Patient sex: M
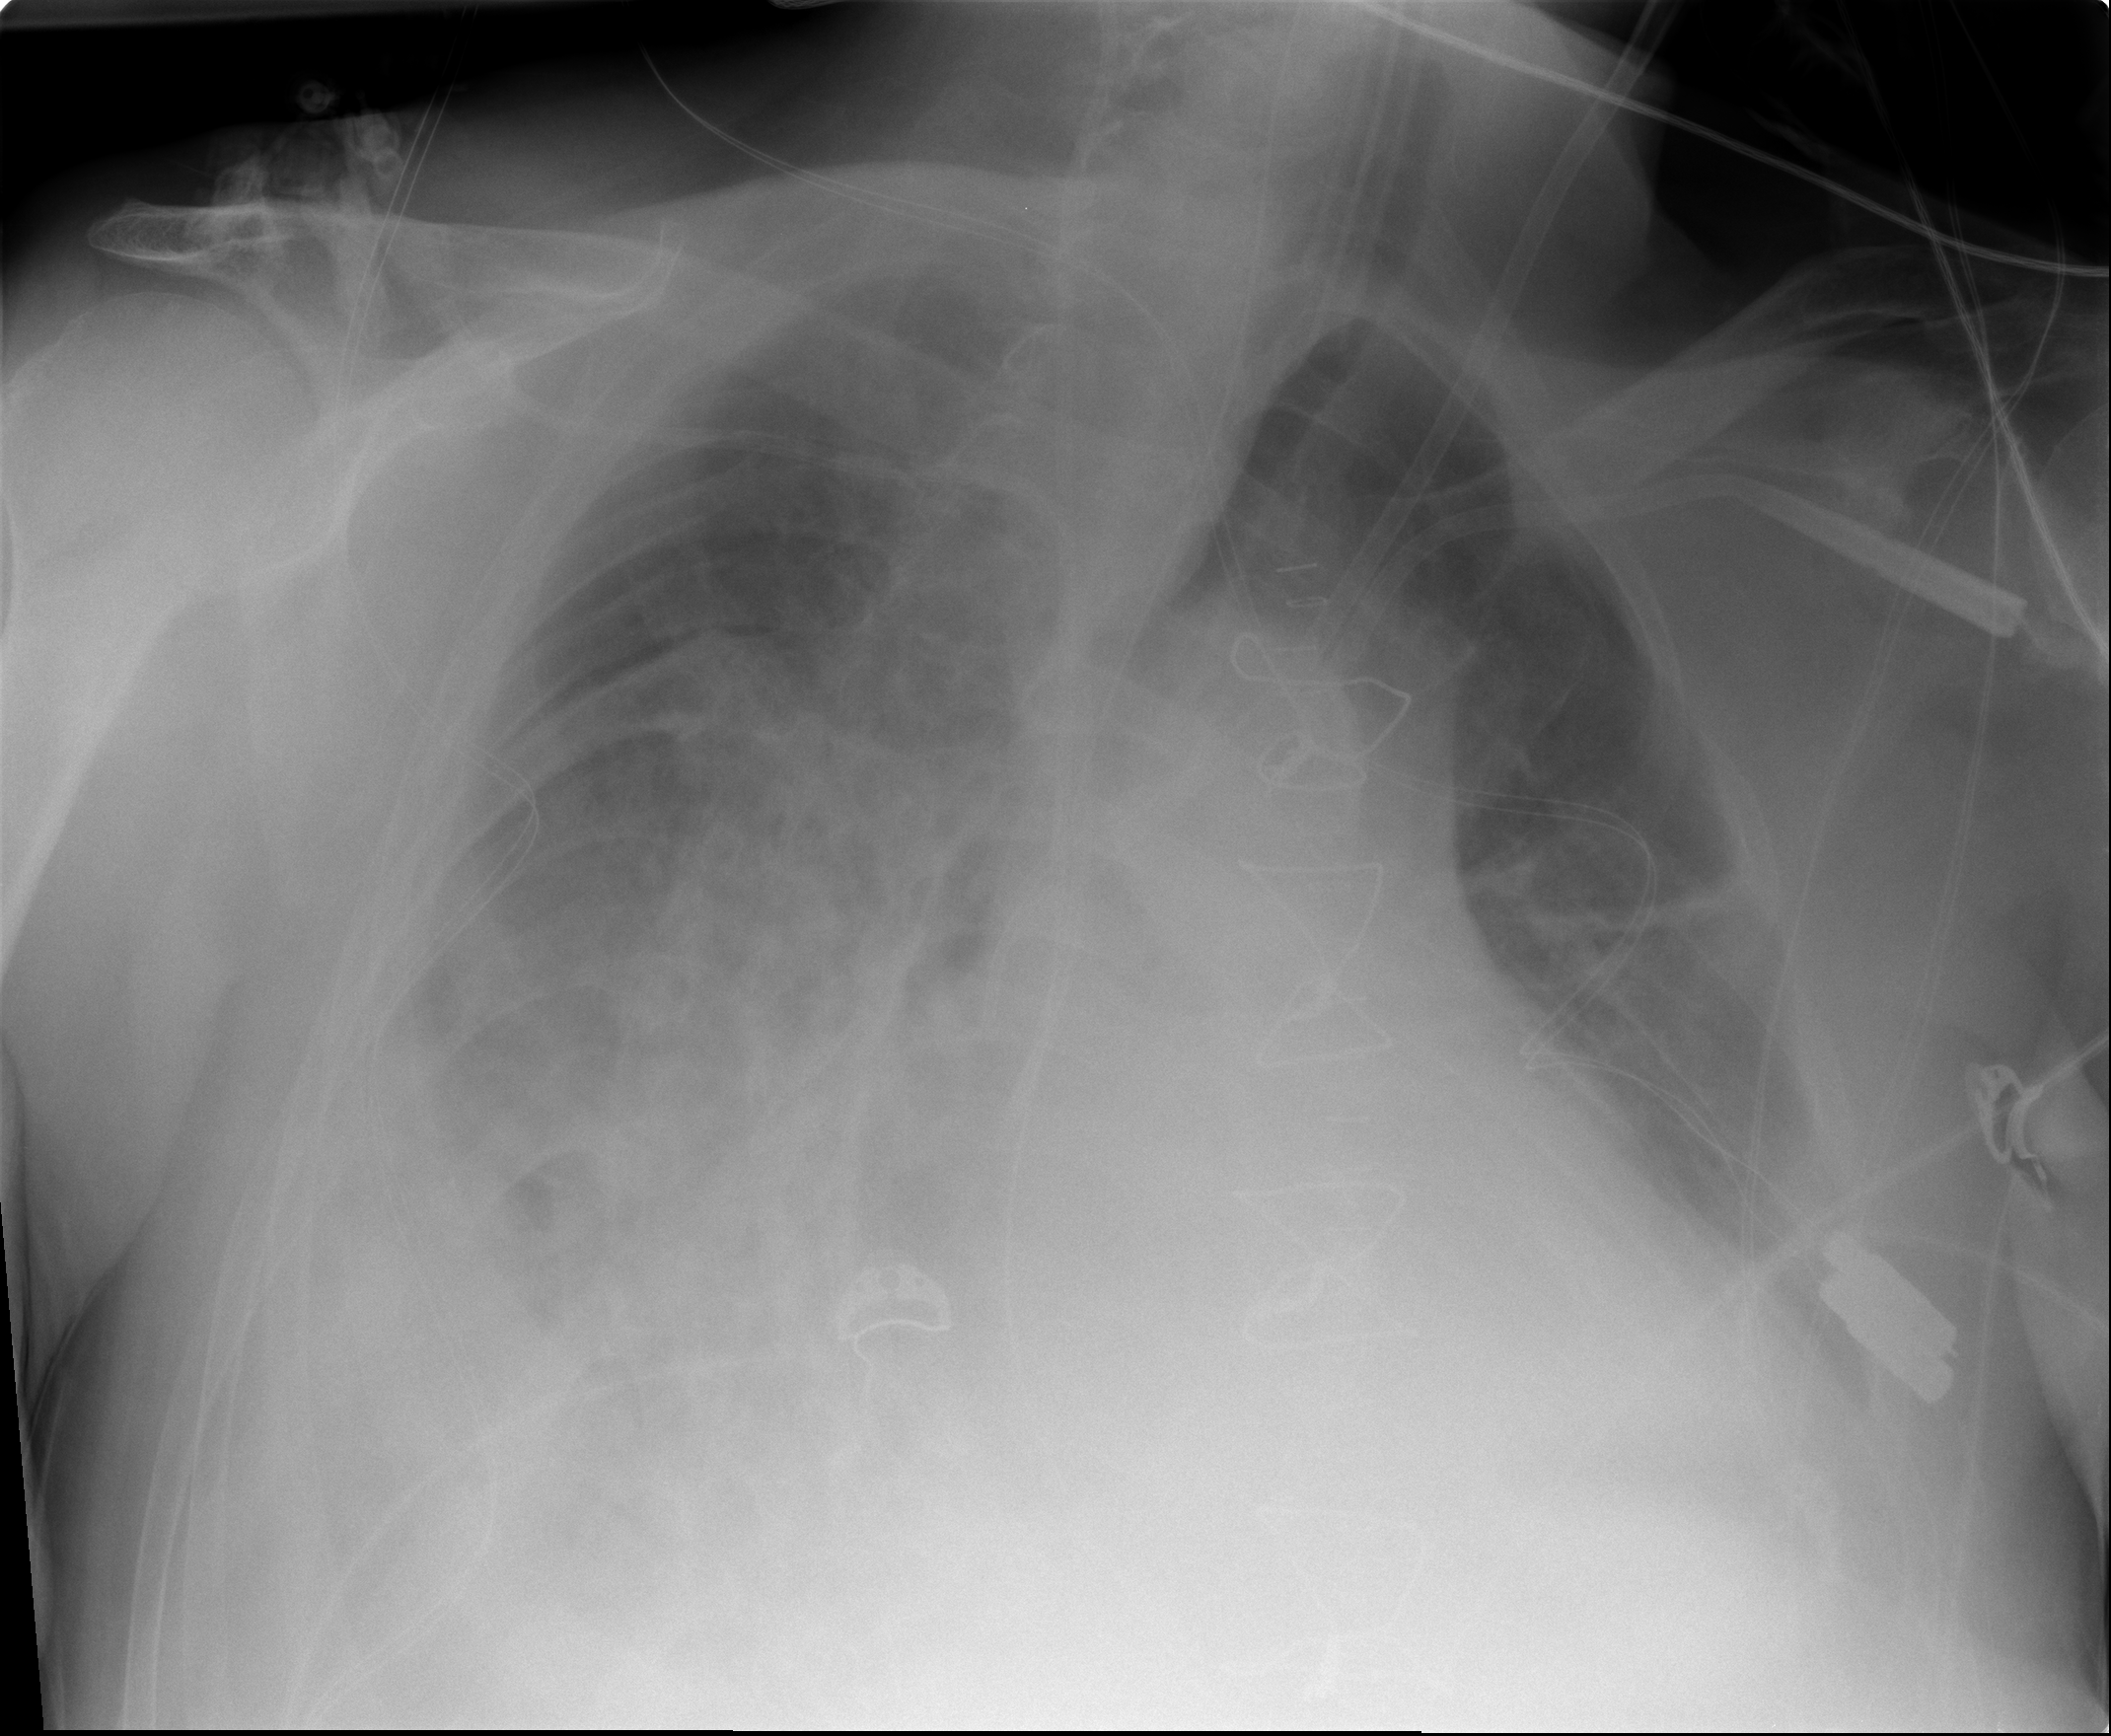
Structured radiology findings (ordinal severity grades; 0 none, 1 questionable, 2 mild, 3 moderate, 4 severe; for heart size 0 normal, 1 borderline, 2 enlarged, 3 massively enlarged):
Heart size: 2
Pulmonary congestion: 1
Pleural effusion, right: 2
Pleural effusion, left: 2
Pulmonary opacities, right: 3
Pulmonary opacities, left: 0
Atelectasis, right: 2
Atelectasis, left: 2